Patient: sex M, age 57
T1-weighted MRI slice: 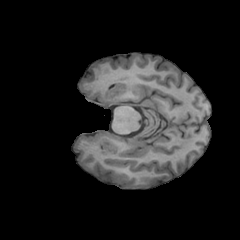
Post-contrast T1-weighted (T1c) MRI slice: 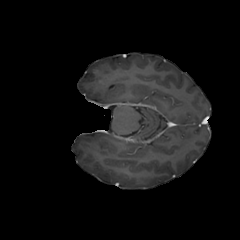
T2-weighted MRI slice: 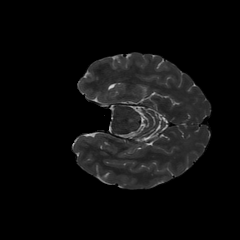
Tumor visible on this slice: no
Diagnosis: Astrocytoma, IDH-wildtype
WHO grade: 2